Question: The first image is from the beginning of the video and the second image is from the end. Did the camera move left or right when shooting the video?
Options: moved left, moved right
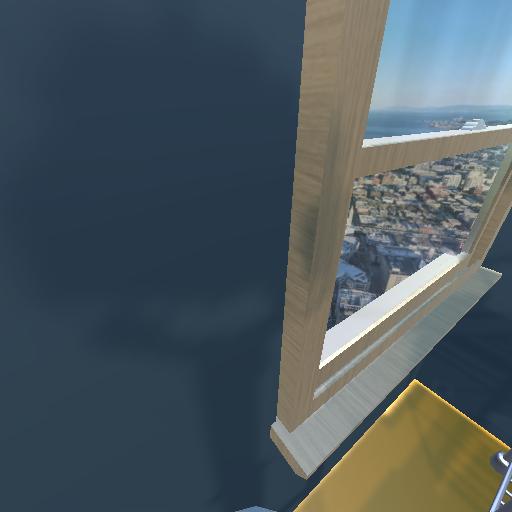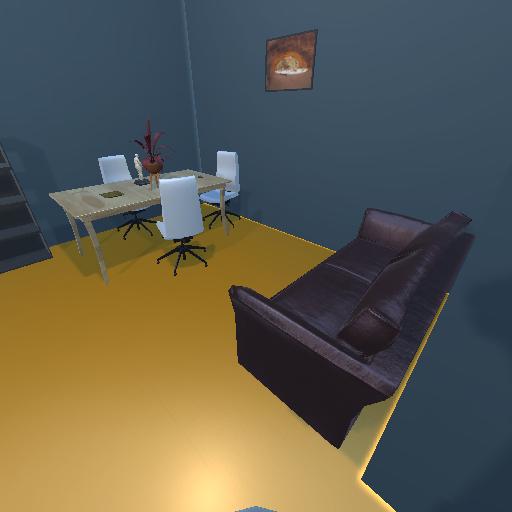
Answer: moved left